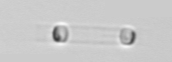
Label: Skeletonema